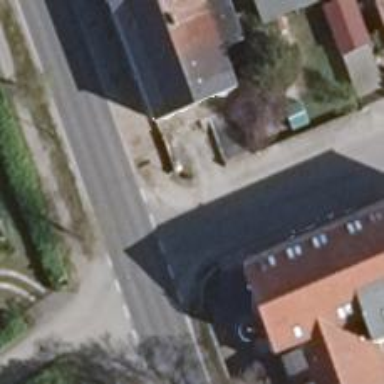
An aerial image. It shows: Smoothly paved residential road.